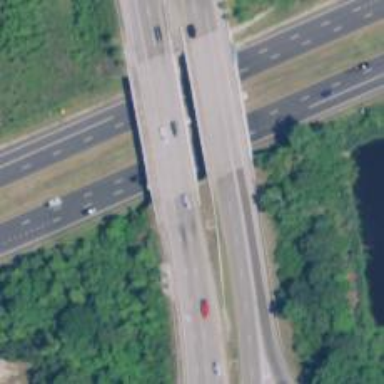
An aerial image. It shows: Bridge on trunk expressway.